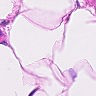
Metastatic tissue present: no